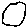
Label: circle